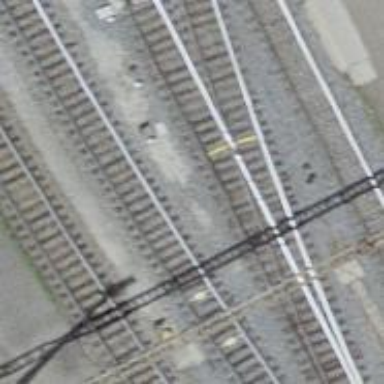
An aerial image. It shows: Single-track railway siding with electrified contact line. The voltage is 3000 and 15000.